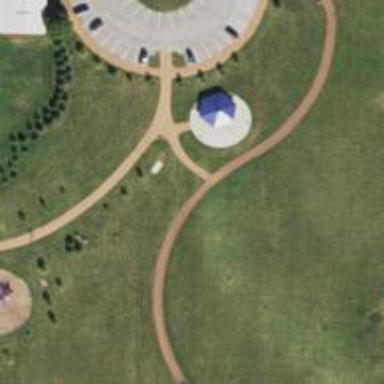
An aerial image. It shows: Disc golf basket.